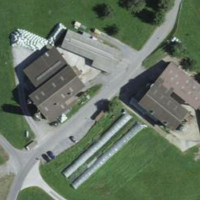
EUNIS habitat code: 54
Species observed at this site:
Lasiommata megera
Eristalis tenax
Motacilla alba
Hirundo rustica